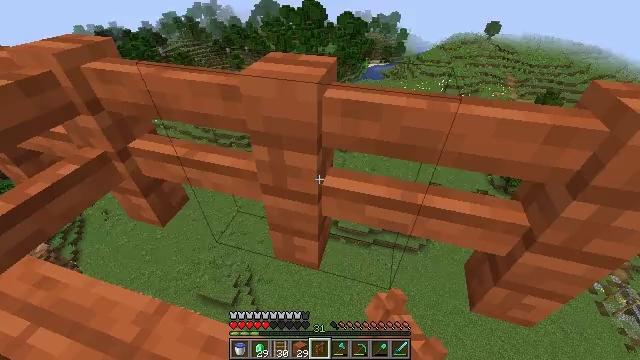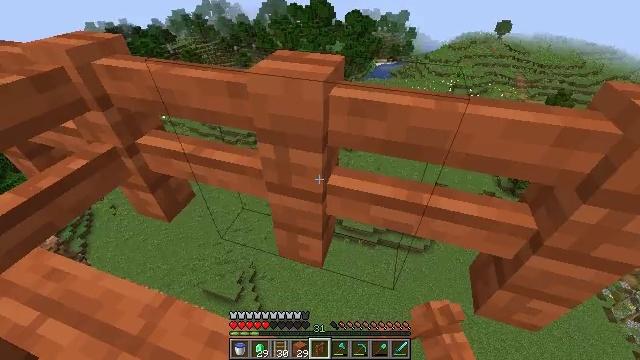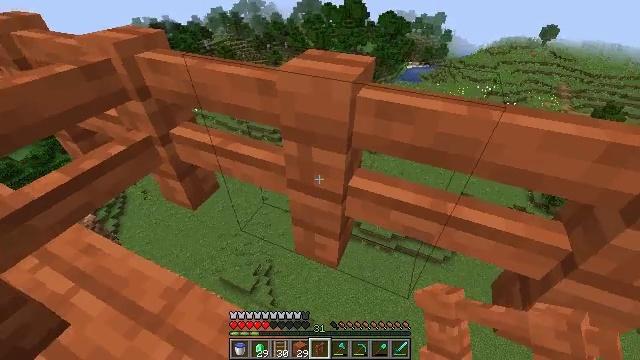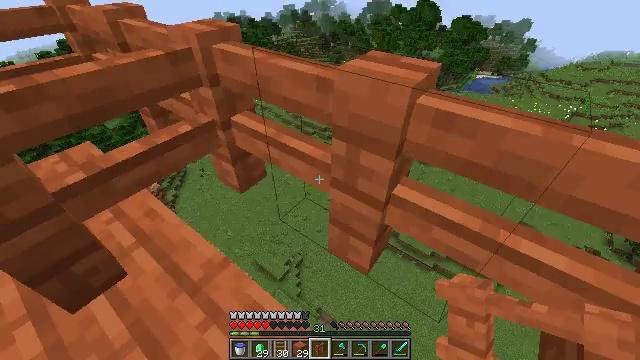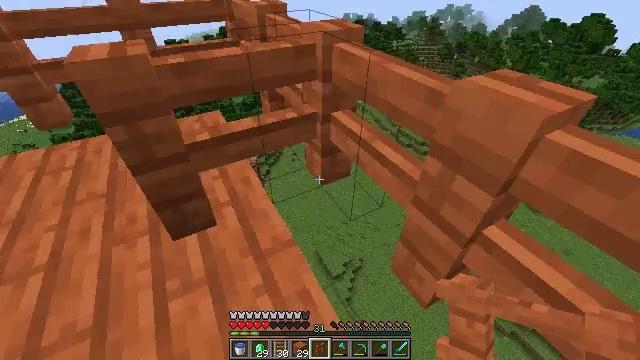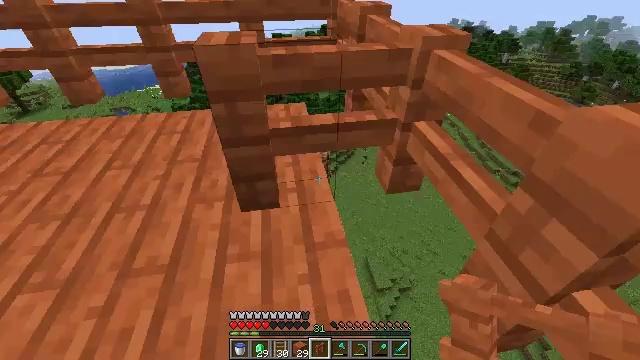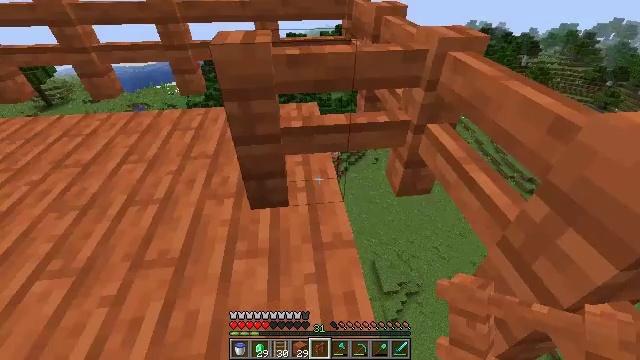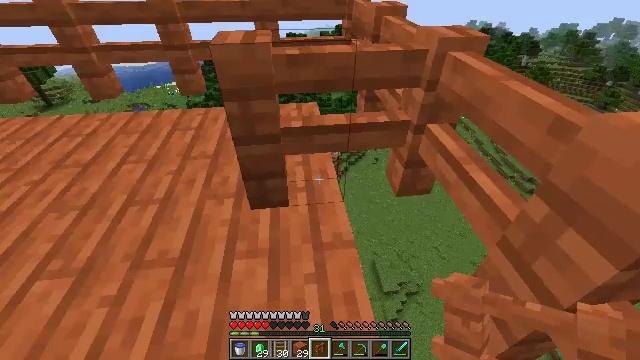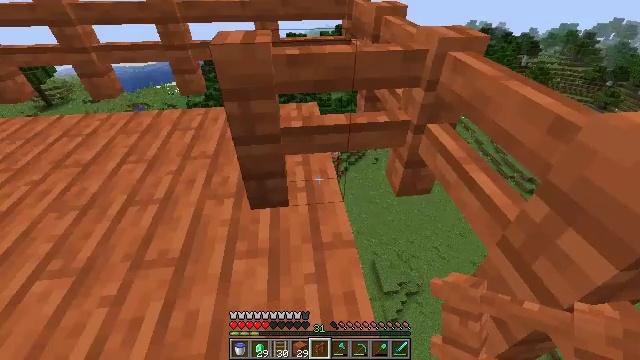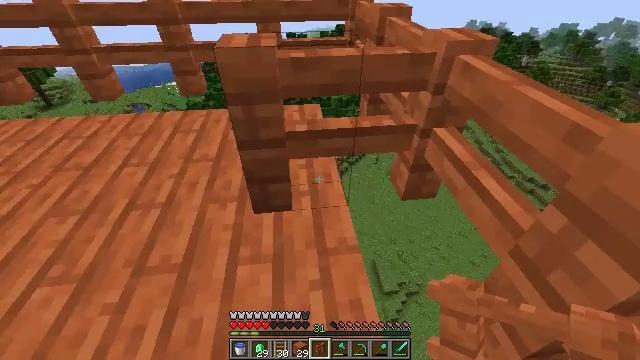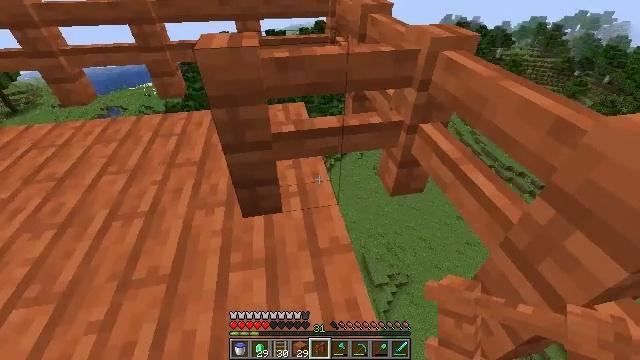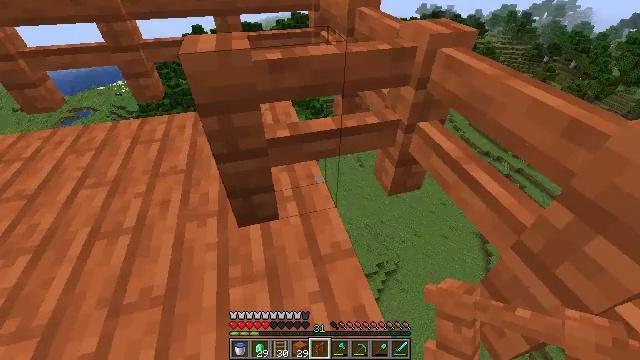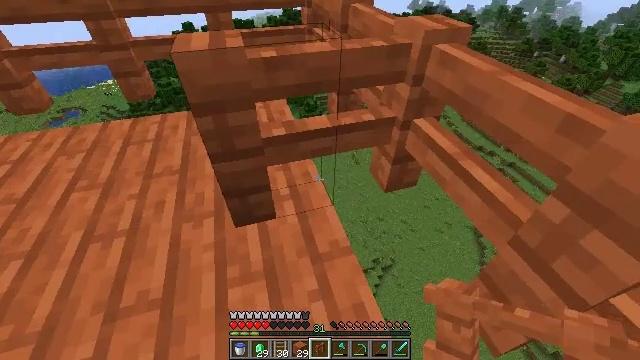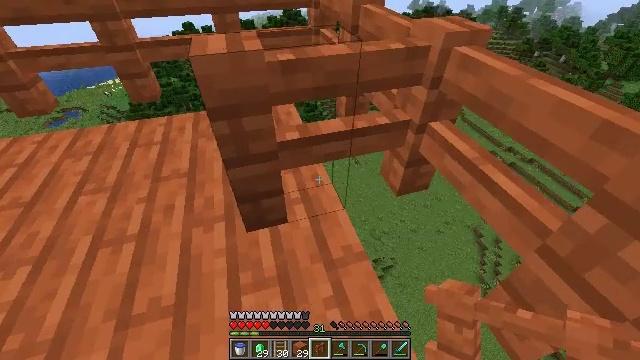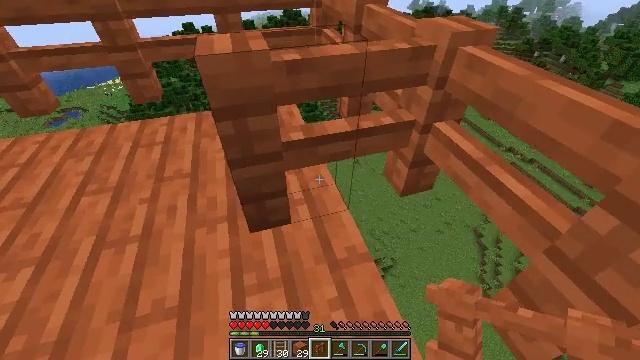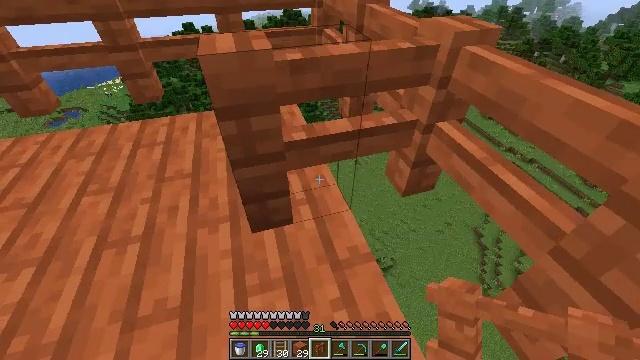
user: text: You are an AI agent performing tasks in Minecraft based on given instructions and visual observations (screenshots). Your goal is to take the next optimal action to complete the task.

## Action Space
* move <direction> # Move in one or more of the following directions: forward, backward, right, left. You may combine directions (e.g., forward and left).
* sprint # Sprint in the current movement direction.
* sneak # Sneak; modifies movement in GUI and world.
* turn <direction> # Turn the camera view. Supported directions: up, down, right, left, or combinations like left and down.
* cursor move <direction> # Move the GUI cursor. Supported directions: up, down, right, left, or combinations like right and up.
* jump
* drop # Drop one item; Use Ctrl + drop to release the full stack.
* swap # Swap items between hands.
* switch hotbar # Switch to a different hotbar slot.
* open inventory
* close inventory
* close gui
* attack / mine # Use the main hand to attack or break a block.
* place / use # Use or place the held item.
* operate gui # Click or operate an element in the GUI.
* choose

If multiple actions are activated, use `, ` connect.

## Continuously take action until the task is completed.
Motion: motion action
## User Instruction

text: Mine the acacia fence.
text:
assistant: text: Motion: sneak, turn left
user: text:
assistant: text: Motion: sneak, turn left
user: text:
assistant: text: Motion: sneak, turn left
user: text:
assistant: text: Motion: sneak, turn left
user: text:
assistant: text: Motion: sneak, turn left
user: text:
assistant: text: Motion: sneak, turn left
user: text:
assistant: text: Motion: sneak
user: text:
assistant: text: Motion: sneak
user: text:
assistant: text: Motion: move forward and move left, sneak
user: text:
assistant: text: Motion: move forward and move left, sneak, turn right
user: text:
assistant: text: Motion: move forward and move left, sneak, turn right and down
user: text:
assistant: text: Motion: move left, sneak, turn right
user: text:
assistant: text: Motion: sneak
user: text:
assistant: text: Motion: sneak
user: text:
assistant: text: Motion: sneak
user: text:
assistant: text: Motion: sneak
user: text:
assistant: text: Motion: sneak
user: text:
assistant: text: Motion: sneak, turn left
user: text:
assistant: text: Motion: sneak
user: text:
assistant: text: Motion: sneak
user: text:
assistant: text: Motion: sneak, turn left and up
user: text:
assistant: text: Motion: sneak, turn left
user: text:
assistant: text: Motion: sneak
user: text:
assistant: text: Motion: sneak
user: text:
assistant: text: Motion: sneak
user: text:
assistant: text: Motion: sneak
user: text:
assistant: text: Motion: sneak
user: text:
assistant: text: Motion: sneak
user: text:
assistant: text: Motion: sneak
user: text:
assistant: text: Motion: sneak